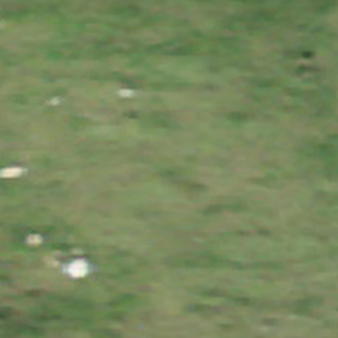
Label: other